Question: I have an 'MVC4 .NET' web app which performs without 'issue/errors' while debugging. I published the solution to a folder and deployed the app files to a web server (Windows Server 2012).
The application loads and runs correctly however on one page where I have a jQuery autocomplete, an error is thrown while using the browser debugger in MSIE 11 and the auto complete does not work.
** , nor are there errors in Visual Studio.
What could be causing this?
Here's the error thrown on page load in IE only
>
<URL>

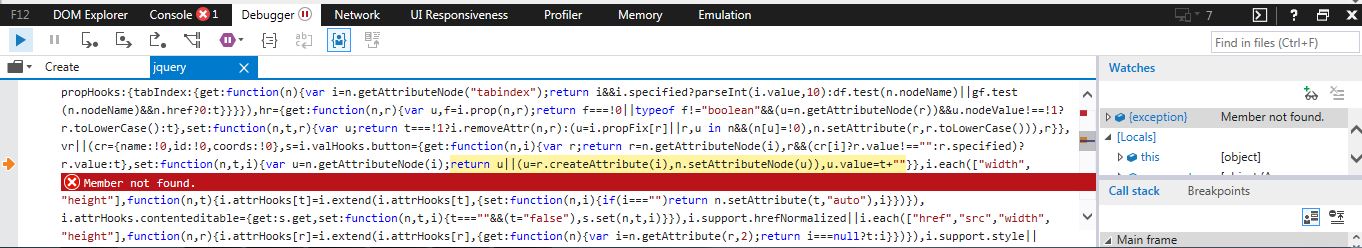
Answer: I added the following line to the '<head>' tag of my '_Layout.cshtml' page and now the page loads with out JS errors and the jQuery autocomplete is functioning correctly:
'''
<meta http-equiv="X-UA-Compatible" content="IE=Edge" >
'''
** How would I have known to add this? What would one research to ensure these type of meta tag is not overlooked in the future?
Thanks!